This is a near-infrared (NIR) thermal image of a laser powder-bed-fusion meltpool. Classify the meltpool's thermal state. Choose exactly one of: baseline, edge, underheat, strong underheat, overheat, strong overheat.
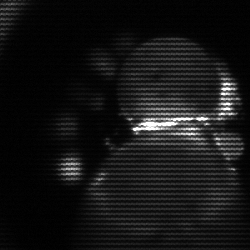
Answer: edge